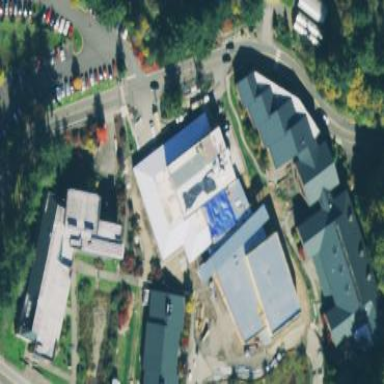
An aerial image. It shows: College building with sports hall for leisure activities.